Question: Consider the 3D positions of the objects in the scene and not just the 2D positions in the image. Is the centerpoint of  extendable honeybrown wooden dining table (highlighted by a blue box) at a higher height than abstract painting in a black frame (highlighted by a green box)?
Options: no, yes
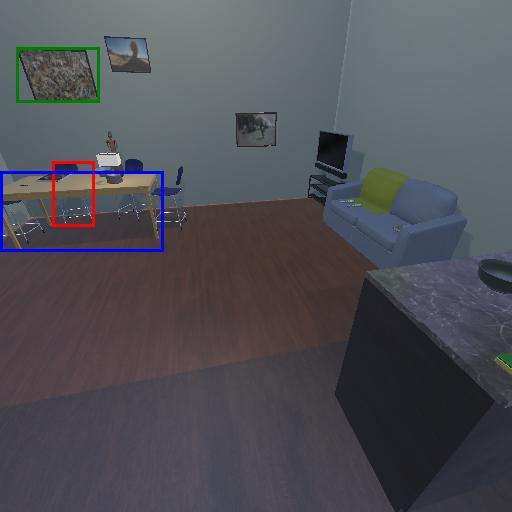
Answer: no